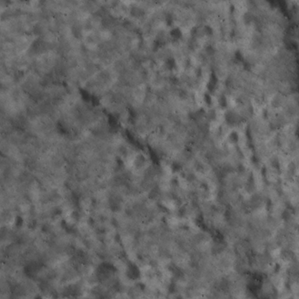
Label: non_frost